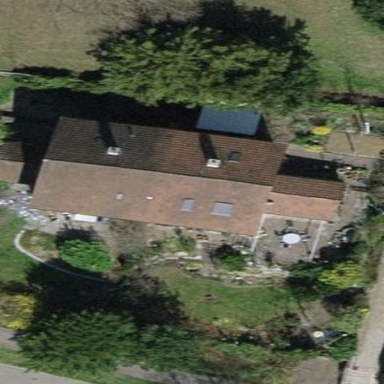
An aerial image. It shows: Simple and straightforward house.